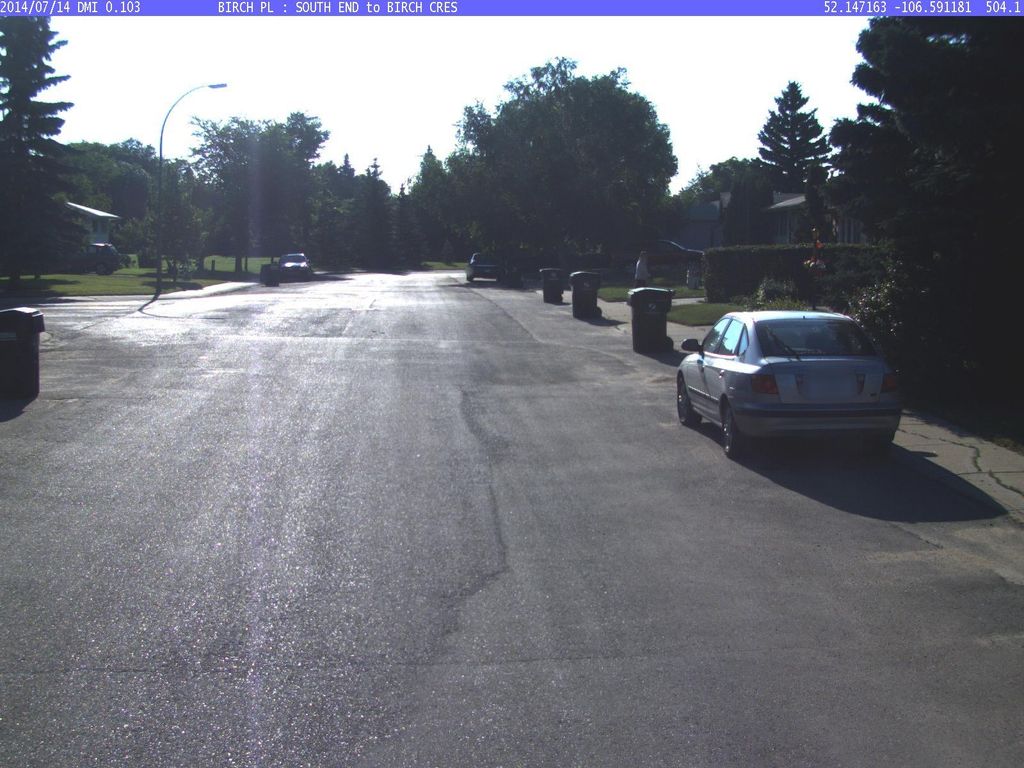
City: saskatoon